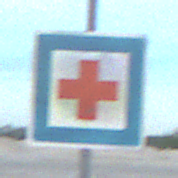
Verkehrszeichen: ErsteHilfe
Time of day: SunriseSunset
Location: Outdoor (Beach)
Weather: PartlyCloudy
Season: NotSpecified
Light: Natural